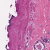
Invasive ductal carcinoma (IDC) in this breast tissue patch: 0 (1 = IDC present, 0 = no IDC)